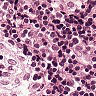
Metastatic tissue present: no